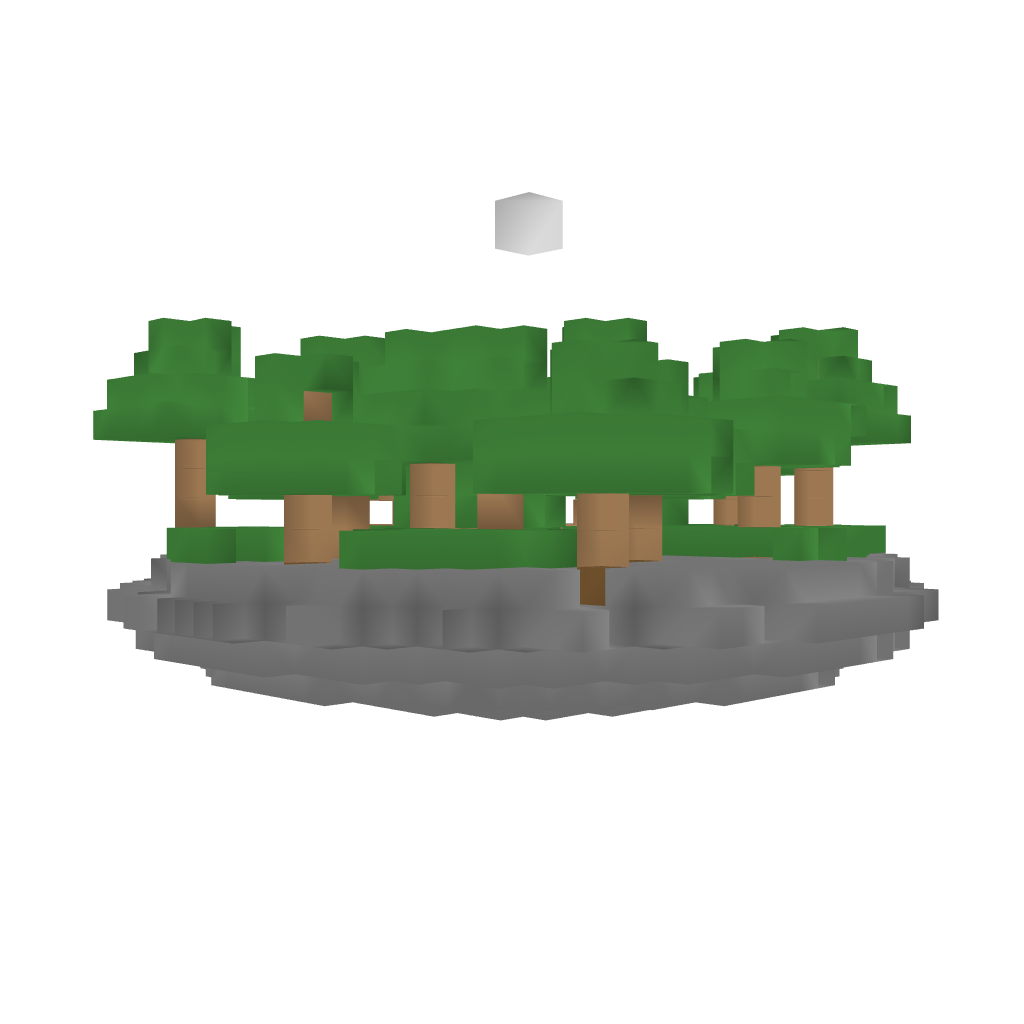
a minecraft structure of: small floating island good quality a lot of earth